【题型】解答题　【知识点】平面几何　【难度】medium
如图-1，已知扇形$MON$的半径为$\sqrt{2}$，$\angle MON=90^\circ$，点$P$是$\overset{\frown}{MN}$上的动点，点$Q$是$\overset{\frown}{PM}$的中点，$OQ$与$PM$交于点$C$，点$A$为线段$OC$上一点，且$OA=PM$，射线$PA$交半径$OM$于点$B$，设$\frac{AB}{AP}=m$.

(1) 如图-2，当$PA\perp OM$时，求证：$AB=MB$；

(2) 求$\angle QOM$的正切值（用关于$m$的代数式表示）；

(3) 当$\triangle AOB$为以$OB$为腰的等腰三角形时，求$m$的值.
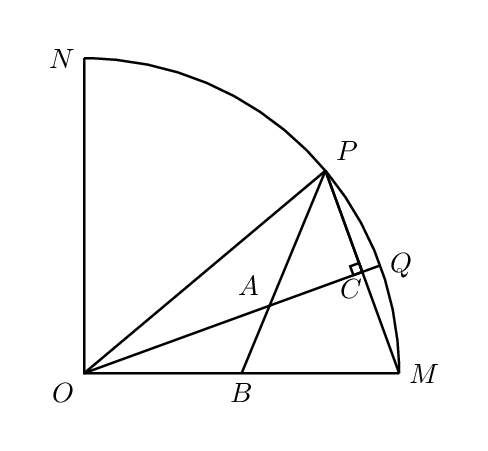
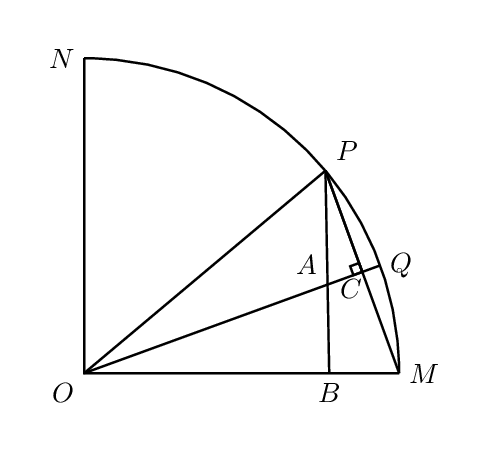
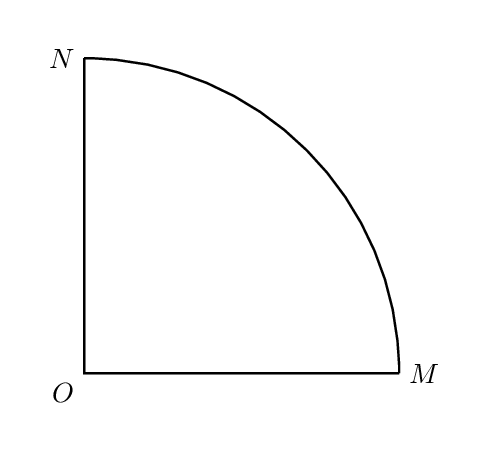
【解答】
【答案】(1) 证明见解析；(2) $\tan\angle QOM=\frac{m}{m+1}$；(3) $m=\frac{-1+\sqrt{7}}{2}$.

【详解】(1) 解：如图：

因为点$Q$是$\overset{\frown}{PM}$的中点，$OQ$过圆心，

$\therefore OQ\perp PM$，点$C$为$PM$的中点.

$\because PA\perp OM$，

$\therefore \angle OBA=\angle PBM=\angle ACP=90^\circ$.

$\angle PAC=\angle OAB$，

$\therefore \angle 1=\angle 2$.

$\because OA=PM$，

$\therefore \triangle OBA\cong\triangle PBM$（AAS），

$\therefore AB=MB$.

(2) 解：延长$MO$至点$K$，使得$OK=OM$，连接$PK$.

由(1)得点$C$为$PM$的中点，

$\therefore OC$为$\triangle MKP$的中位线，

$\therefore OA\parallel PK$，

$\therefore \angle QOM=\angle K$，$\angle KPM=\angle OCM=90^\circ$，

$\therefore \tan\angle QOM=\tan\angle K=\frac{MP}{KP}$.

$\because OA=PM$，

$\therefore \tan\angle QOM=\tan\angle K=\frac{OA}{KP}$.

$\because OA\parallel PK$，

$\therefore \triangle BAO\backsim\triangle BPK$，

$\therefore \frac{OA}{KP}=\frac{BA}{BP}$.

$\because \frac{AB}{AP}=m$，

$\therefore \frac{OA}{KP}=\frac{BA}{BP}=\frac{m}{m+1}$，

$\therefore \tan\angle QOM=\frac{m}{m+1}$.

(3) 解：过点$P$作$OB$的平行线交$OC$的延长线于点$E$.

$\because OP=OM$，$OC\perp PM$，

$\therefore \angle 1=\angle 2$.

$\because \angle OAB=\angle 1+\angle 3>\angle 2$，

$\therefore \angle OAB\neq\angle 2$，

$\therefore OB\neq AB$.

$\therefore $当$\triangle AOB$为以$OB$为腰的等腰三角形时，只有$OA=OB$.

$\because \frac{AB}{AP}=m$，$PE\parallel OB$，

$\therefore \triangle PEA\backsim\triangle BOA$，$\angle 2=\angle E$，

$\therefore \frac{OB}{PE}=\frac{AB}{AP}=m$，$\angle 1=\angle E$，

$\therefore OP=PE=\sqrt{2}$，

$\therefore OB=\sqrt{2}m$，

$\therefore OA=OB=PM=\sqrt{2}m$.

$\because OQ\perp PM$，

$\therefore CM=\frac{1}{2}PM=\frac{\sqrt{2}}{2}m$.

在$\text{Rt}\triangle OCM$中，$\sin\angle 2=\frac{CM}{OM}=\frac{\frac{\sqrt{2}}{2}m}{\sqrt{2}}=\frac{1}{2}m$，

$\because \tan\angle 2=\frac{m}{m+1}=\frac{CM}{OC}$

$\therefore $设$CM=mx$，$OC=(m+1)x$，则$OM=2x$.

$\therefore$由勾股定理得，$OC^2+CM^2=OM^2$，

$\therefore [(m+1)x]^2+(mx)^2=(2x)^2$，

整理得，$2m^2+2m-3=0$，

解得：$ m=\frac{-1\pm\sqrt{7}}{2}$（舍负），

$\therefore m=\frac{-1+\sqrt{7}}{2}$.

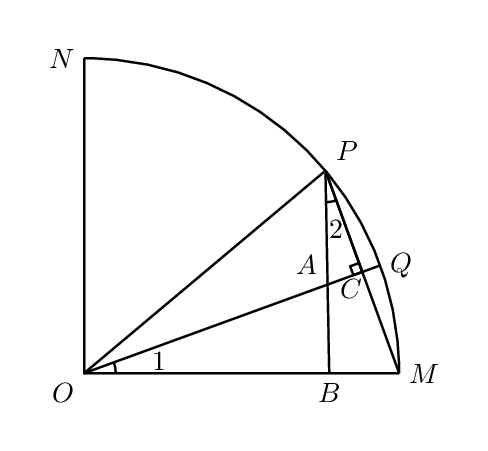
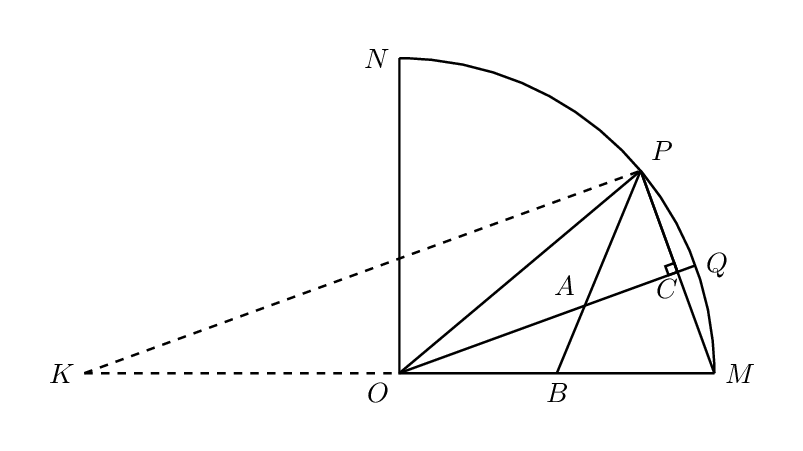
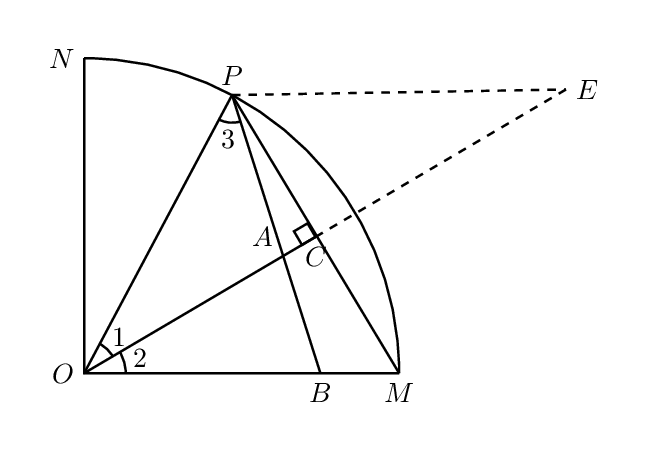